Question: I have installed Android studio 3.3.2 on Mac. By mistaken I have deleted sdk folder located on Library/Android/sdk . Now I have uninstalled android studio and installed it again but now its not downloads android sdk again and pointed to old path and later it giving me error like Nothing to do!
Android SDK is up to date.
SDK tools directory is missing
Please help me out how to resolved this issue .
Thanks in advance !!
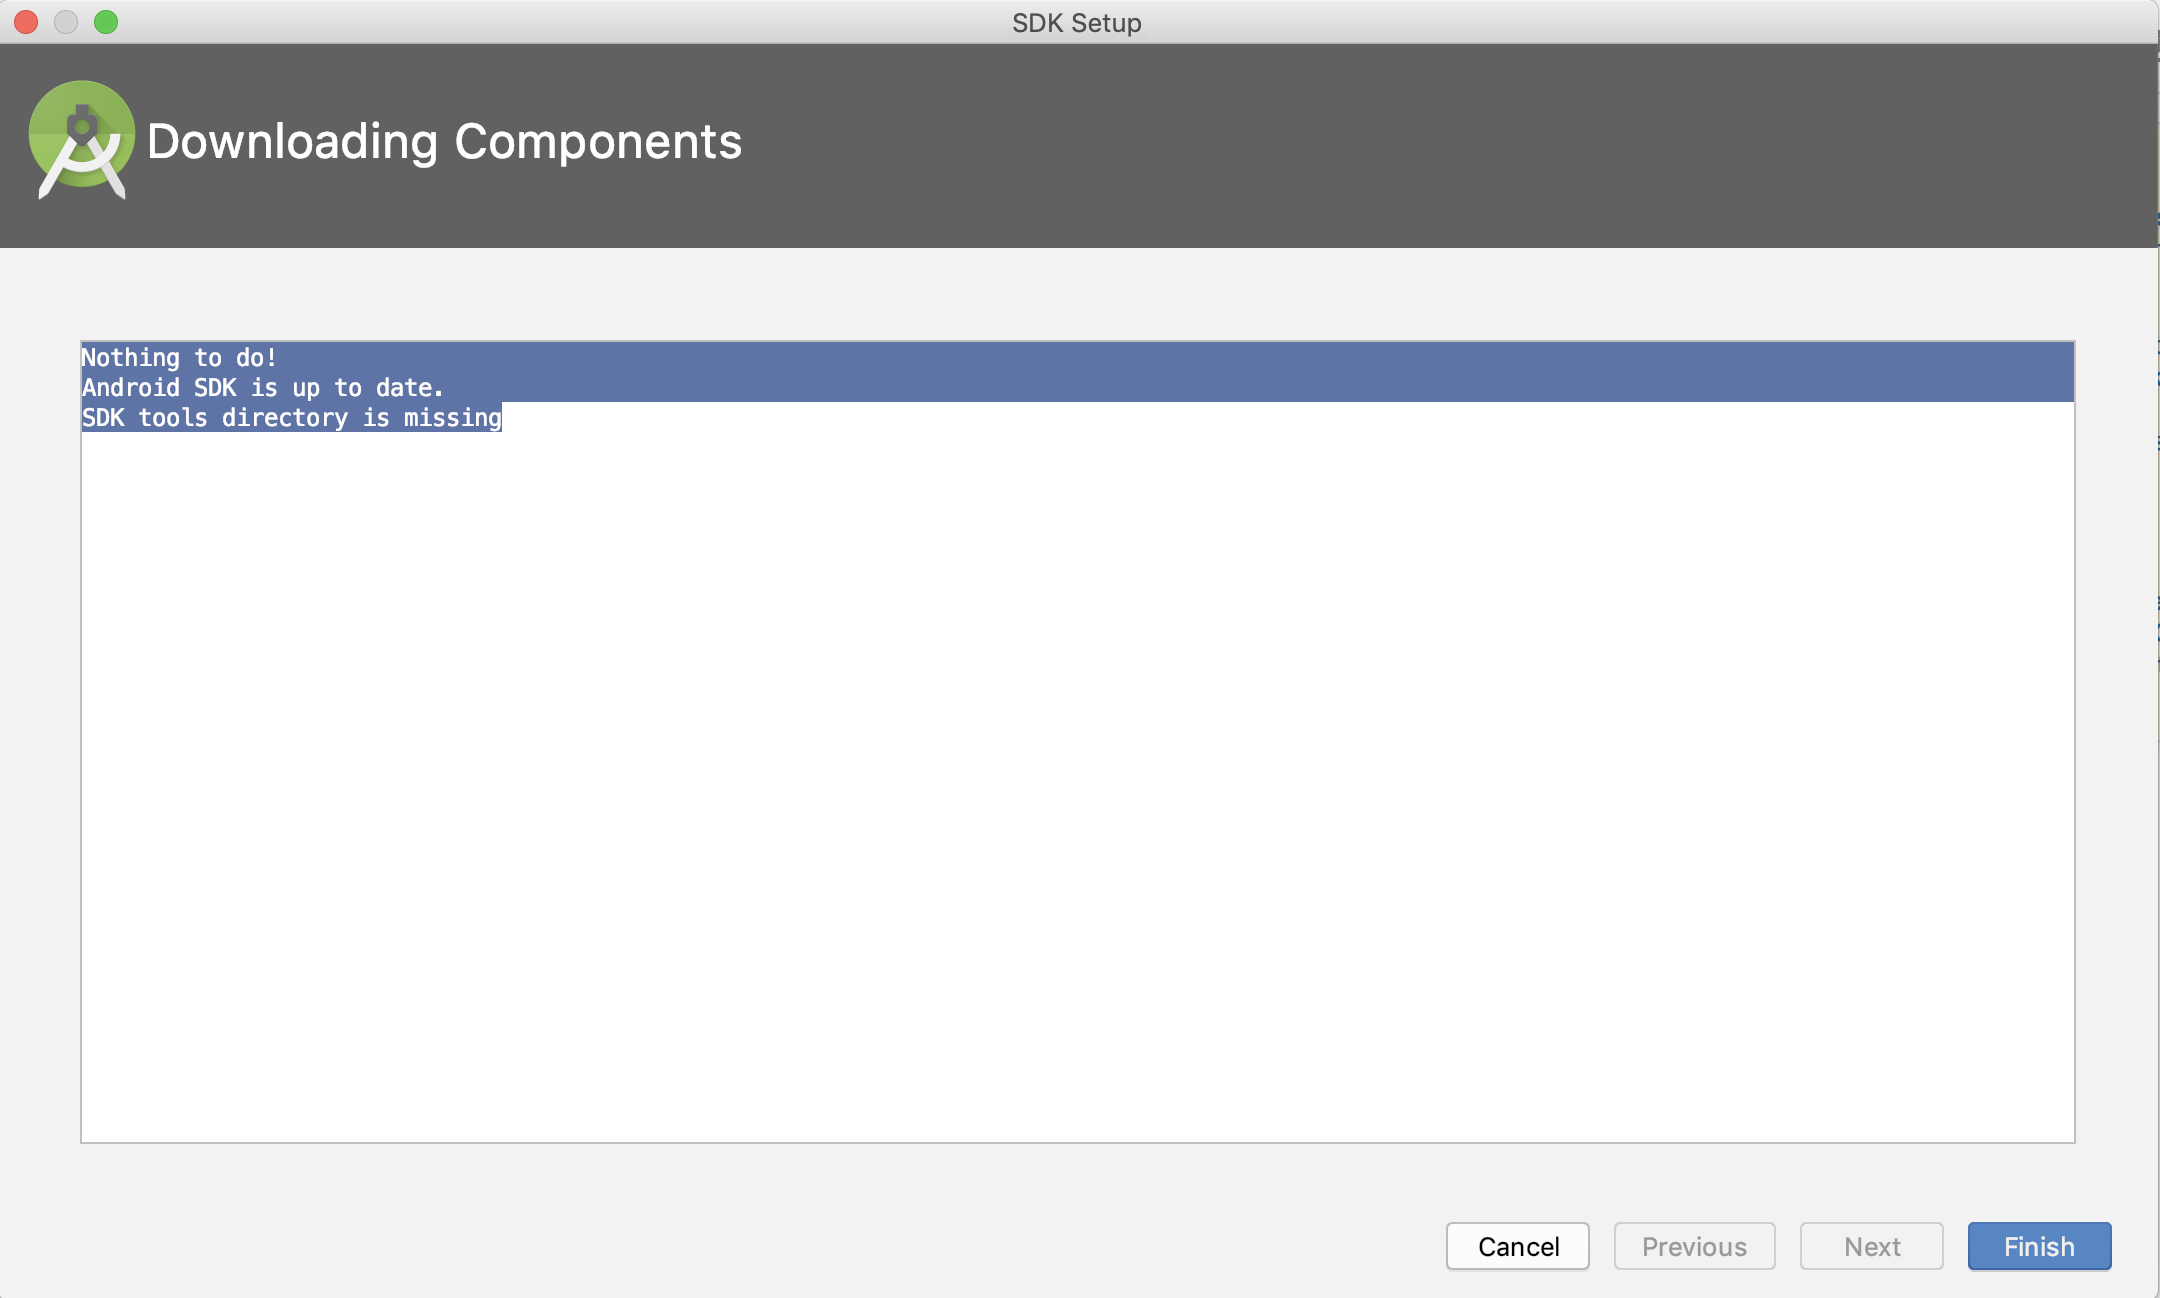
Answer: goto 'settings>Appearance & Behavior>System Settings>Android SDK' and download the required sdk